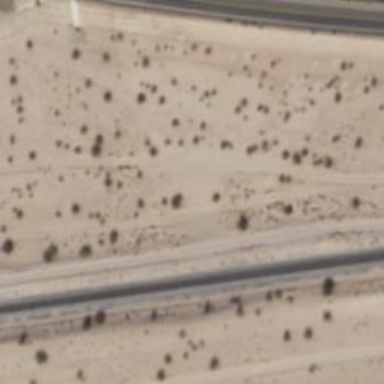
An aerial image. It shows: Abandoned road.